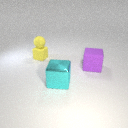
large purple rubber cube in front of small yellow rubber cube